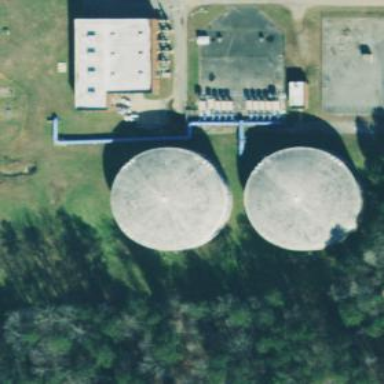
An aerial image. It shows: Building with water storage tank inside.